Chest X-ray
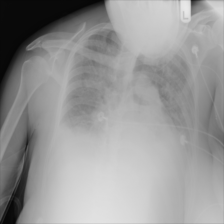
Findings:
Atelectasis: negative
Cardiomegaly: negative
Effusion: positive
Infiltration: negative
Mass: negative
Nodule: negative
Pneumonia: negative
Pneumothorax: negative
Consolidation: negative
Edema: positive
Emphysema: negative
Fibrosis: negative
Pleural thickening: negative
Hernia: negative